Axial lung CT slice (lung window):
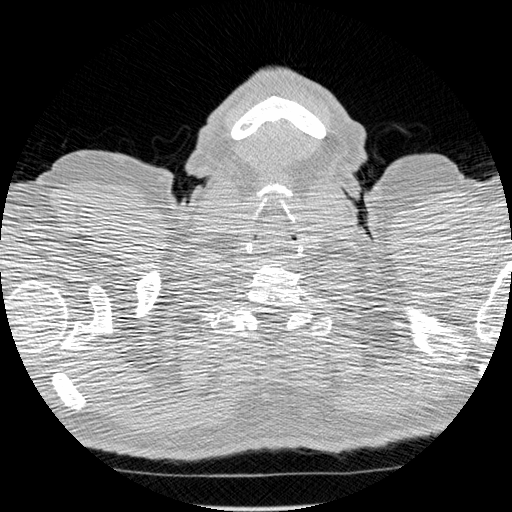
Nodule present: no